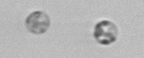
Label: Thalassiosira_sp_aff_mala